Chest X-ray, PA view. Patient: 50 years old, sex M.
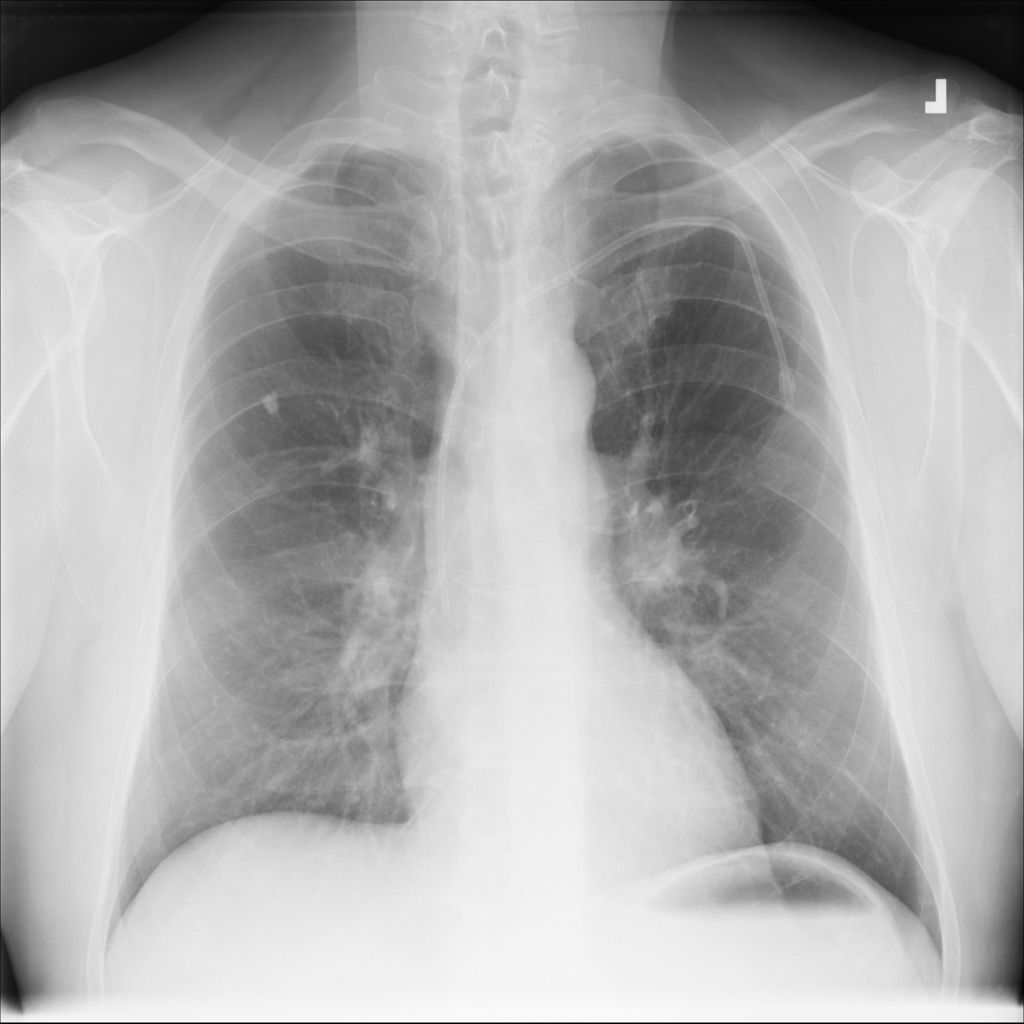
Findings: No Finding